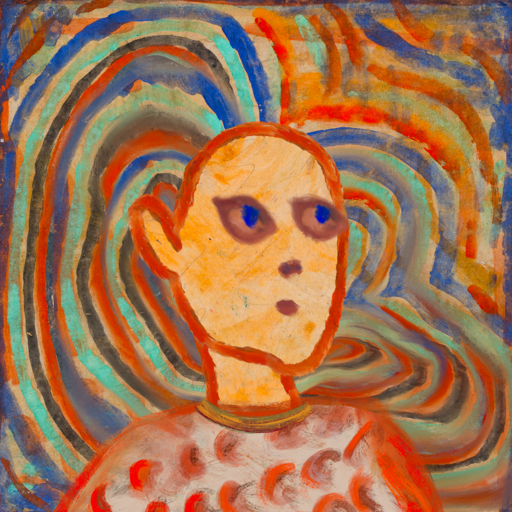
Background: Sisters, Head And Neck Side: Experience, Face Side: Mother_And_Son_Mother, Bust: Rupkatha, Hair Side: Blank, Head Accessory: Blank, Second Necklace: Blank, Necklace: Mother_And_Son_Son, Baby: Blank